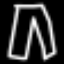
Label: pants